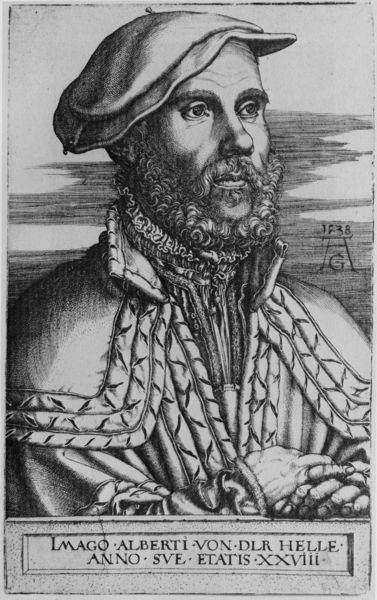
Titel: Bildnis des Albert van der Helle
Künstler: Heinrich Aldegrever
Institution: (Seriendruck)
Schlagwörter: himmel, kopf, mann, umhang, weiß, wolken, ausschnitt, finger, frankreich, grau, hut, mund, nase, profil, schwarz, stirn, zeichnung, blick, haube, bart, hemd, jacke, jung, kappe, mütze, mützen, augen, falten, hermelin, kragen, rahmen, ärmel, bildnis, hals, halskrause, hände, portrait, porträt, signatur, gewand, kostüm, mantel, adel, saum, augenbrauen, brustbild, frontal, locken, kopfbedeckung, holzschnitt, schrift, seitlich, wangen, italien, datierung, grafik, graphik, tafel, inschrift, streng, büste, aufrecht, maler, deutsch, knochen, buch, druck, schwarz-weiß, monogramm, schraffur, radierung, schrafur, stich, künstler, barrett, text, beschriftung, stirnfalten, krause, halbprofil, zahl, adliger, dürer, kupferstich, alberti, helle, albrecht, albert, gewandt, würdig, düree, g, a, 18. jahrhundert, halbproifil, 1538, malermütze